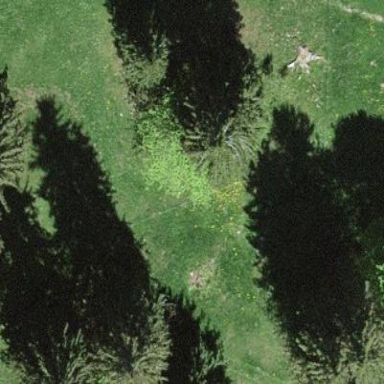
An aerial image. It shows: Serene woodland landscape.